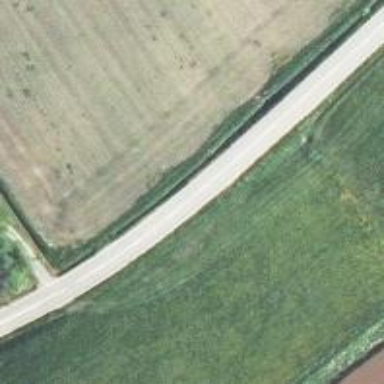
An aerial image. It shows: Tertiary road with asphalt surface.